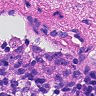
Metastatic tissue present: no